Question: Doing some basic html/css. I was making a rudimentary navbar with floated links. After getting it working I was stuck with this problem, and so far have not come to a solution.
My links have these dots in them. As the picture shows.

My code is simple:
HTML
'''
<div id="nav-wrapper">
<div id="navbar">
<ul id="nav">
<li><a href="">Home</a></li>
<li><a href="">About</a></li>
<li><a href="">Blog</a></li>
<li><a href="">Contact Us</a></li>
</ul>
</div>
</div>
'''
and the CSS
'''
#nav-wrapper {
background-color: black;
height: 40px;
width: 100%;
border-top: 2px solid gray;
border-radius: 0 0 5px 5px;
}
#navbar {
}
ul#nav li {
float: left;
font-family: sans-serif;
font-size: 18px;
text-decoration: none;
}
ul#nav * a {
width: 25px;
margin: 0 10px 10px 0;
}
'''
My question is what is causing these dots? And why don't they appear if I add more words/links to the list or I erase all but one item? It's odd. I must be missing something extremely embarrassing because this just seems odd.
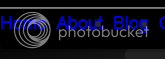
Answer: Add this style:
'''
list-style-type: none;
'''
To this selector:
'''
ul#nav li
'''